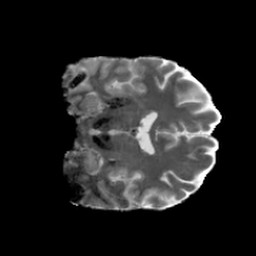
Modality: MD
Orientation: coronal
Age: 30
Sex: male
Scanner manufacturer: siemens
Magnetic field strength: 6.98 T
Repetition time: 7.776 s
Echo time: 0.076 s